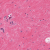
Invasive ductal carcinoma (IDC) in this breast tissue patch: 0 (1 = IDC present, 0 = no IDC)